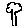
Label: tree